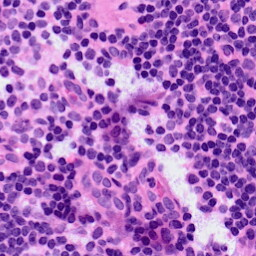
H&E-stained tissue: LymphNode